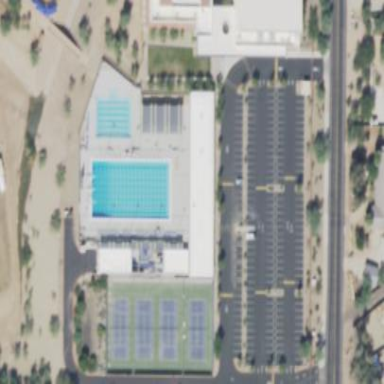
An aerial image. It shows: Sports centre focused on swimming activities.